Interaction volume radius: 5 \u00c5
Interaction volume height: 15 \u00c5
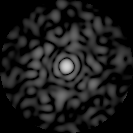
Disorder parameter: 0.8237